Question: An example of '.project' contains
'''
<linkedResources>
<link>
<name>node_lib</name>
<type>2</type>
<location>E:/Nodejs/node-v0.10.22/node-v0.10.22/lib</location>
</link>
</linkedResources>
'''
How to add linked resources programmatically?
'org.eclipse.core.resources.IProjectDescription' does not have related methods

So this Q mentions 'getLinks()' for 'IProject' (<URL>
<URL>
Related to:
<URL>
UPDATED:
Solved with help of both answers, as they brought understanding of Eclipse terminology (what is what)
Code
'''
IFolder link = project.getFolder("Link");
IPath location = new Path("TEMP/folder");
if (workspace.validateLinkLocation(location).isOK()) {
link.createLink(location, IResource.NONE, null);
} else {
//invalid location, throw an exception or warn user
}
'''
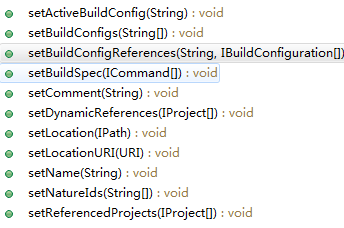
Answer: One of your linked questions actually refers to <URL> method of 'IFolder'.